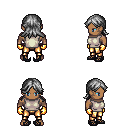
a pixel art fantasy rpg character, male body template, human, dark skin, white sleeveless shirt, gold greaves, gray loose hair, gold gloves, ghillies, four views (front, back, left, right), 2x2 character sprite sheet, small pixel art, hard edges, no anti-aliasing